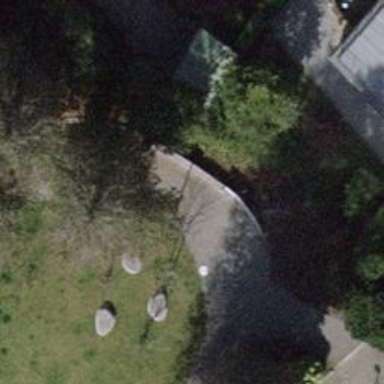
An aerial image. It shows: Grey concrete bench.